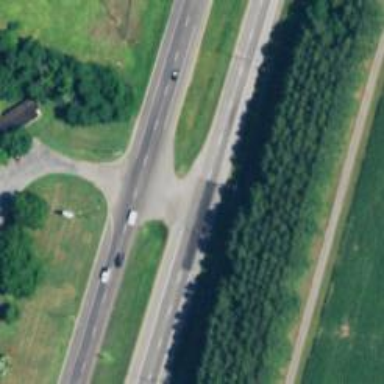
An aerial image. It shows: Trunk link highway.